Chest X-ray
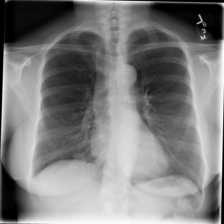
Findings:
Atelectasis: negative
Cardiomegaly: negative
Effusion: negative
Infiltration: negative
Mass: negative
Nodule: negative
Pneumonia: negative
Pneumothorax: negative
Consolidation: negative
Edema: negative
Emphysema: negative
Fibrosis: negative
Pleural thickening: negative
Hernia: negative